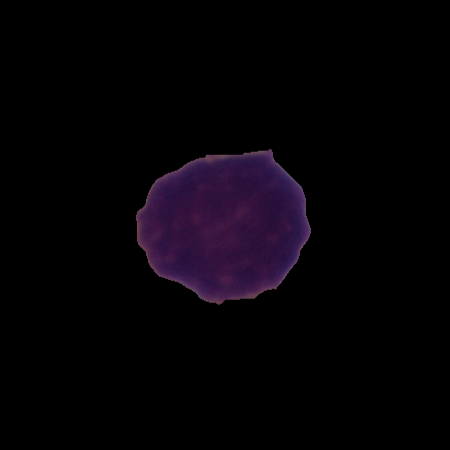
Label: healthy